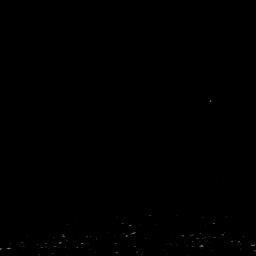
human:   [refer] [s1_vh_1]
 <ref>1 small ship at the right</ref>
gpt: <box>[[77, 34, 84, 42, 0]]</box>